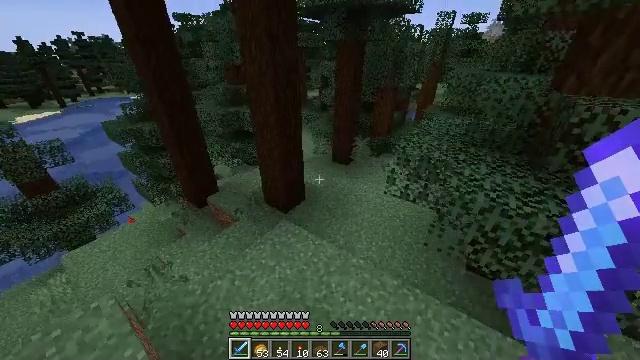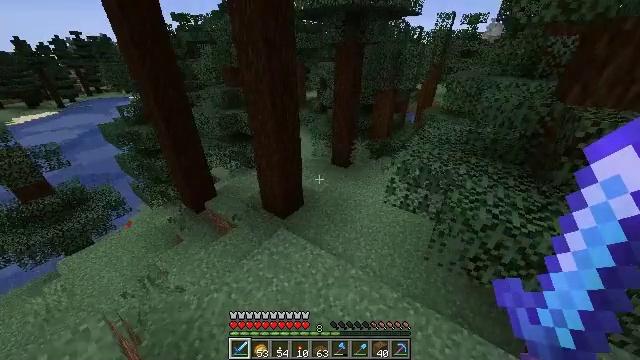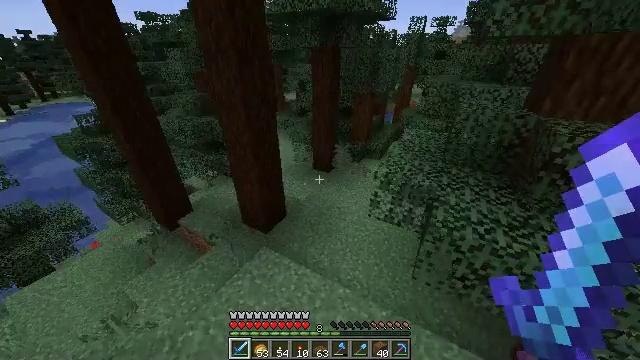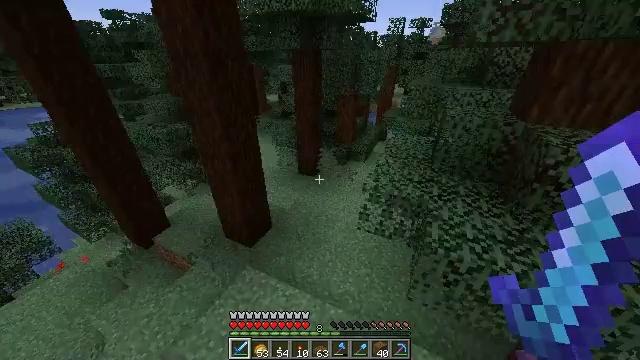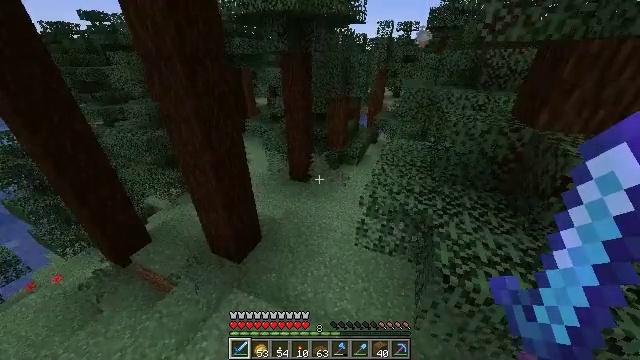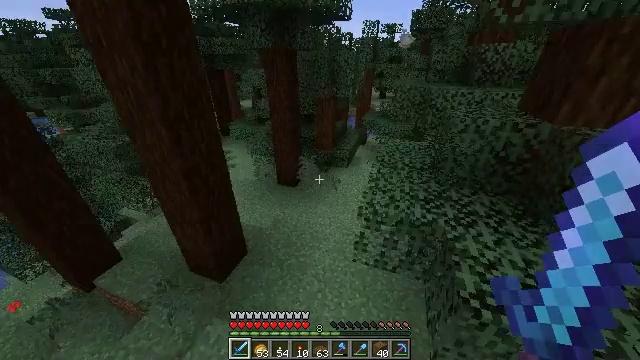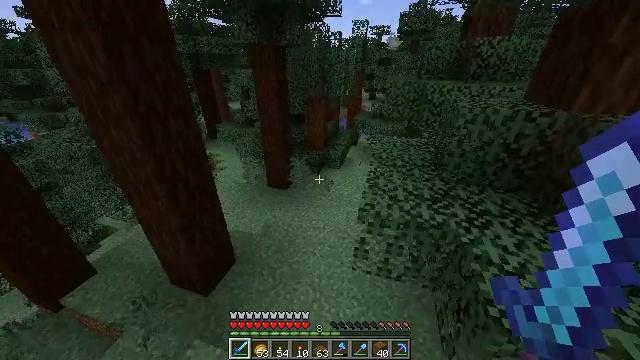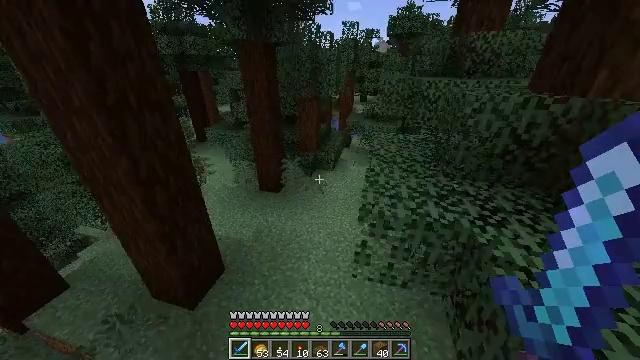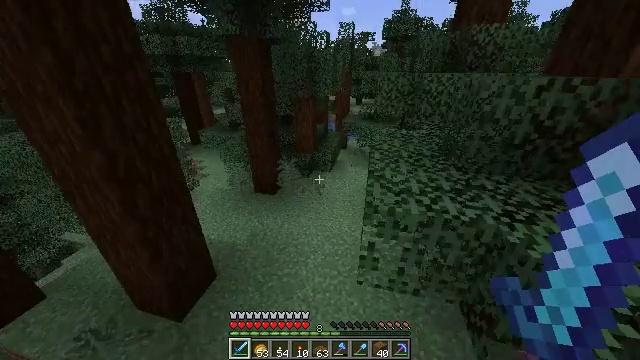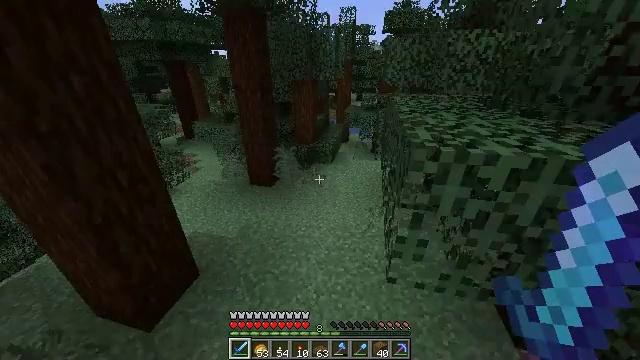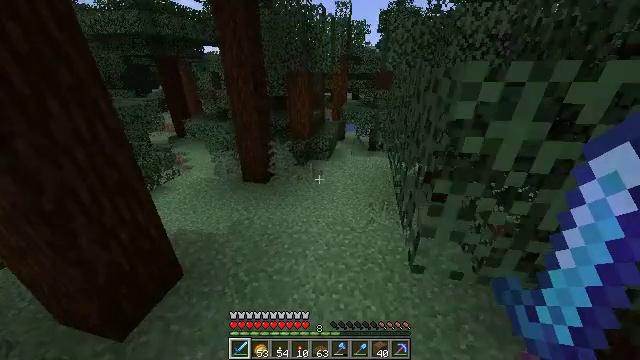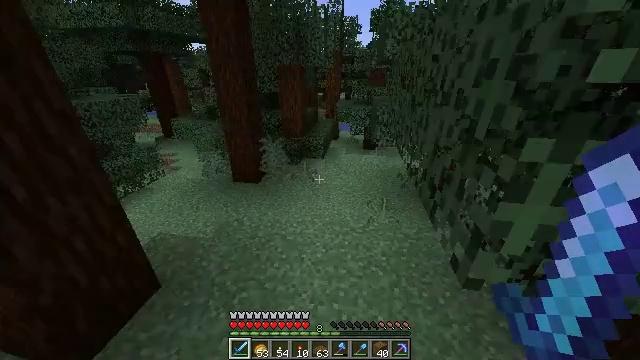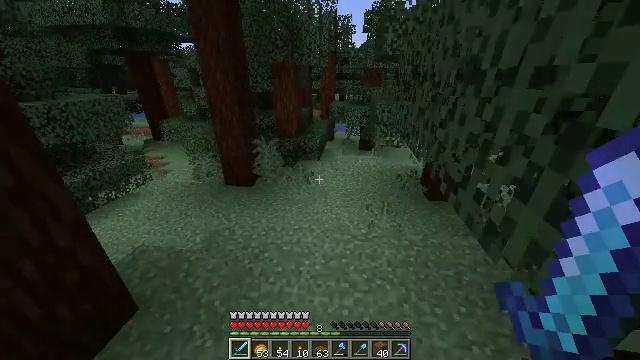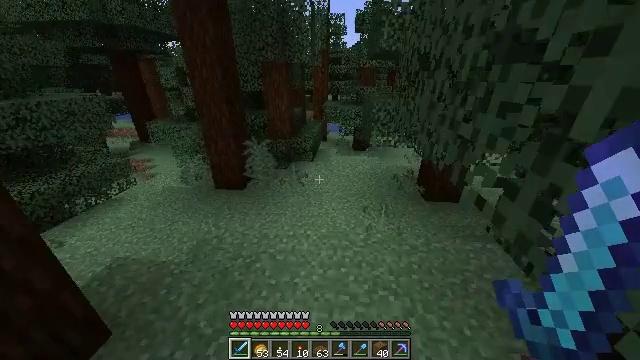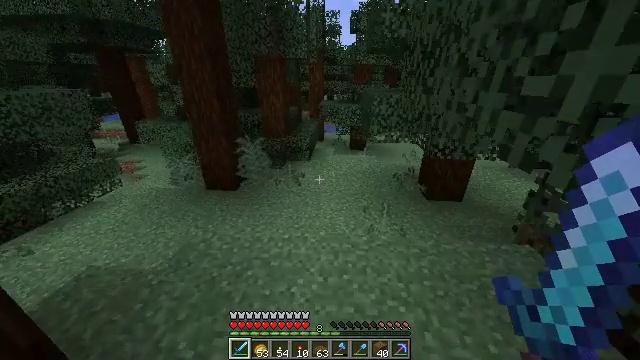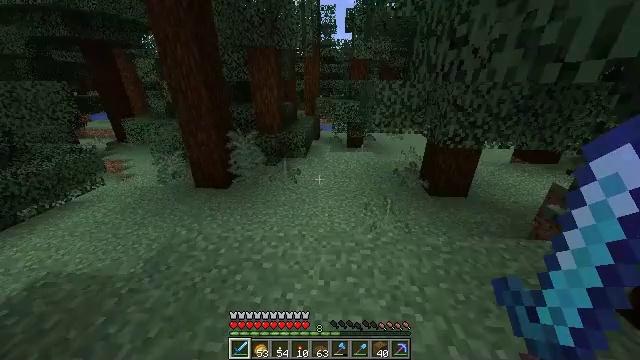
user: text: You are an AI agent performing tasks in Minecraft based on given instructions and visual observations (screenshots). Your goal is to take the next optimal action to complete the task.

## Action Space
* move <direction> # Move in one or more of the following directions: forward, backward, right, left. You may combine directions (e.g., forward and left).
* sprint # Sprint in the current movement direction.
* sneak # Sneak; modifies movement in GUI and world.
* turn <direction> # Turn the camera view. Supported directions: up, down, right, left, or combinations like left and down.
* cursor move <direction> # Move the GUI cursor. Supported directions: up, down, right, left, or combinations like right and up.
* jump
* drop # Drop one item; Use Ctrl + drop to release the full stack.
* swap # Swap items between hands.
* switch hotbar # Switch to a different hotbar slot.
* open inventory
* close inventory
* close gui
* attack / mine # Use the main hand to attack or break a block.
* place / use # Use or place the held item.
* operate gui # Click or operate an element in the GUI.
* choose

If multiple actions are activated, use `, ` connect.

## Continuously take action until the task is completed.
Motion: motion action
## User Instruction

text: Break the sugar cane.
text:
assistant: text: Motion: move forward, jump
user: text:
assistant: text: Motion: move forward, turn right, jump
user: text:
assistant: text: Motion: move forward, turn right, jump
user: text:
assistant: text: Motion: move forward, turn right
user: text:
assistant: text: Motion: move forward, turn right
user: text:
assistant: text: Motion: move forward, turn right
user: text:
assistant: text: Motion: move forward, turn right
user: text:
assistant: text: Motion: move forward, sprint, turn right
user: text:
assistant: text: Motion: move forward, sprint
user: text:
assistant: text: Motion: move forward, sprint, turn right
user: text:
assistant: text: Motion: move forward, sprint, turn right
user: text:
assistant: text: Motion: move forward, sprint, turn right
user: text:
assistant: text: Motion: move forward, turn right
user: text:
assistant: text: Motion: move forward, sprint, turn right
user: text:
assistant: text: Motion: move forward, sprint, turn right
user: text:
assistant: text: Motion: move forward, sprint, turn right
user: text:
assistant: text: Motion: move forward, sprint, turn right
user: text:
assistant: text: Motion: move forward, sprint, turn right
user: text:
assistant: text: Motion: move forward, turn right
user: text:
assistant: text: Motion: move forward, turn right
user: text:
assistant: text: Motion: move forward
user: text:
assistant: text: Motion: move forward, sprint, turn right
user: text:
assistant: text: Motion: move forward, sprint, turn right
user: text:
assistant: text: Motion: move forward, sprint
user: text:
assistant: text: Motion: move forward, sprint
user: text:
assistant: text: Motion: move forward, turn left
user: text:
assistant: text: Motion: move forward, turn left
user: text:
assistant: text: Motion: move forward, sprint
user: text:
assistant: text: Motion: move forward, sprint
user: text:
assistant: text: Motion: move forward, sprint